Question:
As you can see by the image the 'ActionBarDrawerToggle' is pushing the 'ActionBar' to the right. I am using a custom view for inside the 'ActionBar'
'ActionBar.setCustomView(View view);' so it is not as easy as just setting the 'ActionBar' color. Somehow I need to make it so the toggle does not push the bar to the right.
And here is some code for the toggle:
'''
actionBarDrawerToggle = new ActionBarDrawerToggle(this, mainView, R.drawable.ic_drawer, R.string.app_name, R.string.app_name){
/** Called when a drawer has settled in a completely closed state. */
public void onDrawerClosed(View view) {
}
/** Called when a drawer has settled in a completely open state. */
public void onDrawerOpened(View drawerView) {
}
};;
mainView.setDrawerListener(actionBarDrawerToggle);
actionBar.setDisplayHomeAsUpEnabled(true);
actionBar.setHomeButtonEnabled(true);
'''
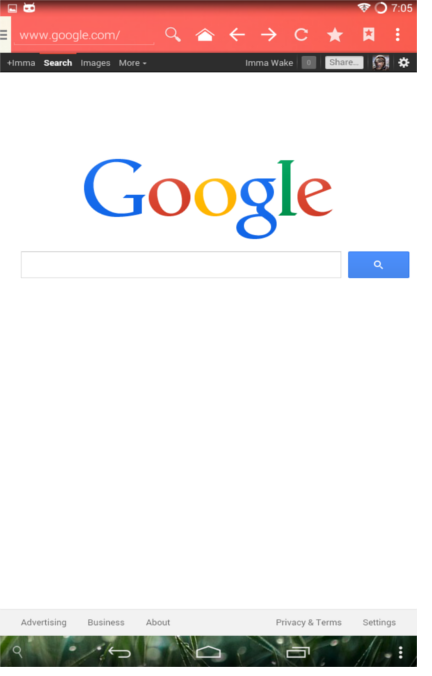
Answer: I was unable to make this happen with my project either. My work around was to set a negative paddingLeft on my title textView. Something around 4-8 should be good.